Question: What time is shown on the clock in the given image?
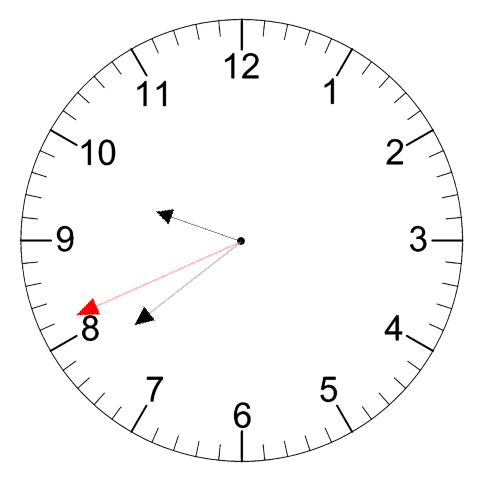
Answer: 09:38:41